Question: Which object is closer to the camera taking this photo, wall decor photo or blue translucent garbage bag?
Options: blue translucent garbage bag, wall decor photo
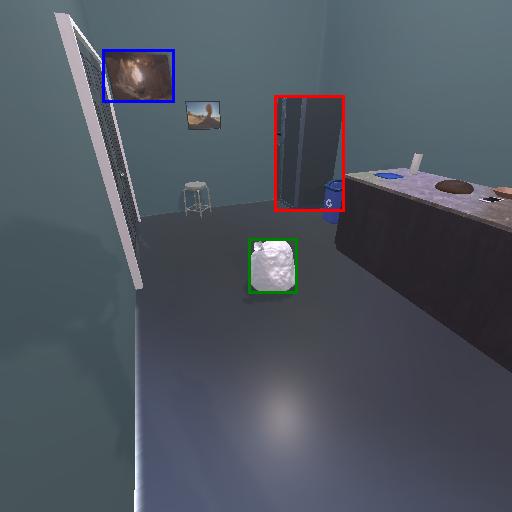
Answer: blue translucent garbage bag